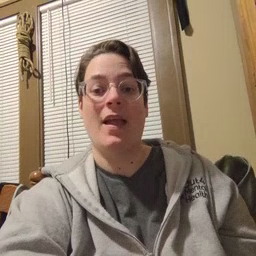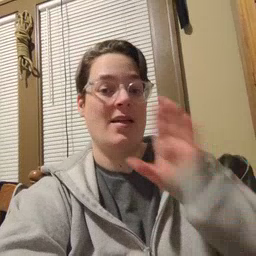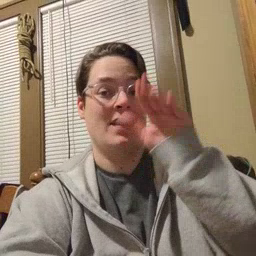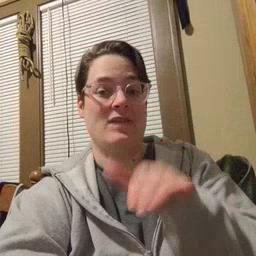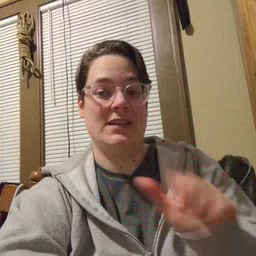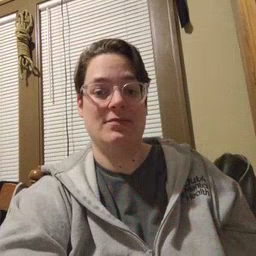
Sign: elephant